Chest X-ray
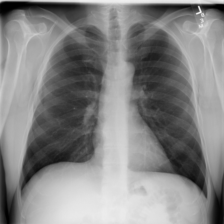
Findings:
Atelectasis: negative
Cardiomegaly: negative
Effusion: negative
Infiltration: negative
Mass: negative
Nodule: negative
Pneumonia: negative
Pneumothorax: negative
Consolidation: negative
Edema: negative
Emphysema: negative
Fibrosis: negative
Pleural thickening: negative
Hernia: negative